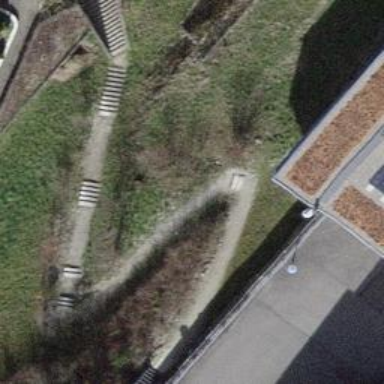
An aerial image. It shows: Set of steps with pebblestone surface.